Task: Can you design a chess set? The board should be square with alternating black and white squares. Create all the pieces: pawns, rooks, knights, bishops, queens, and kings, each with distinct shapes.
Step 413:
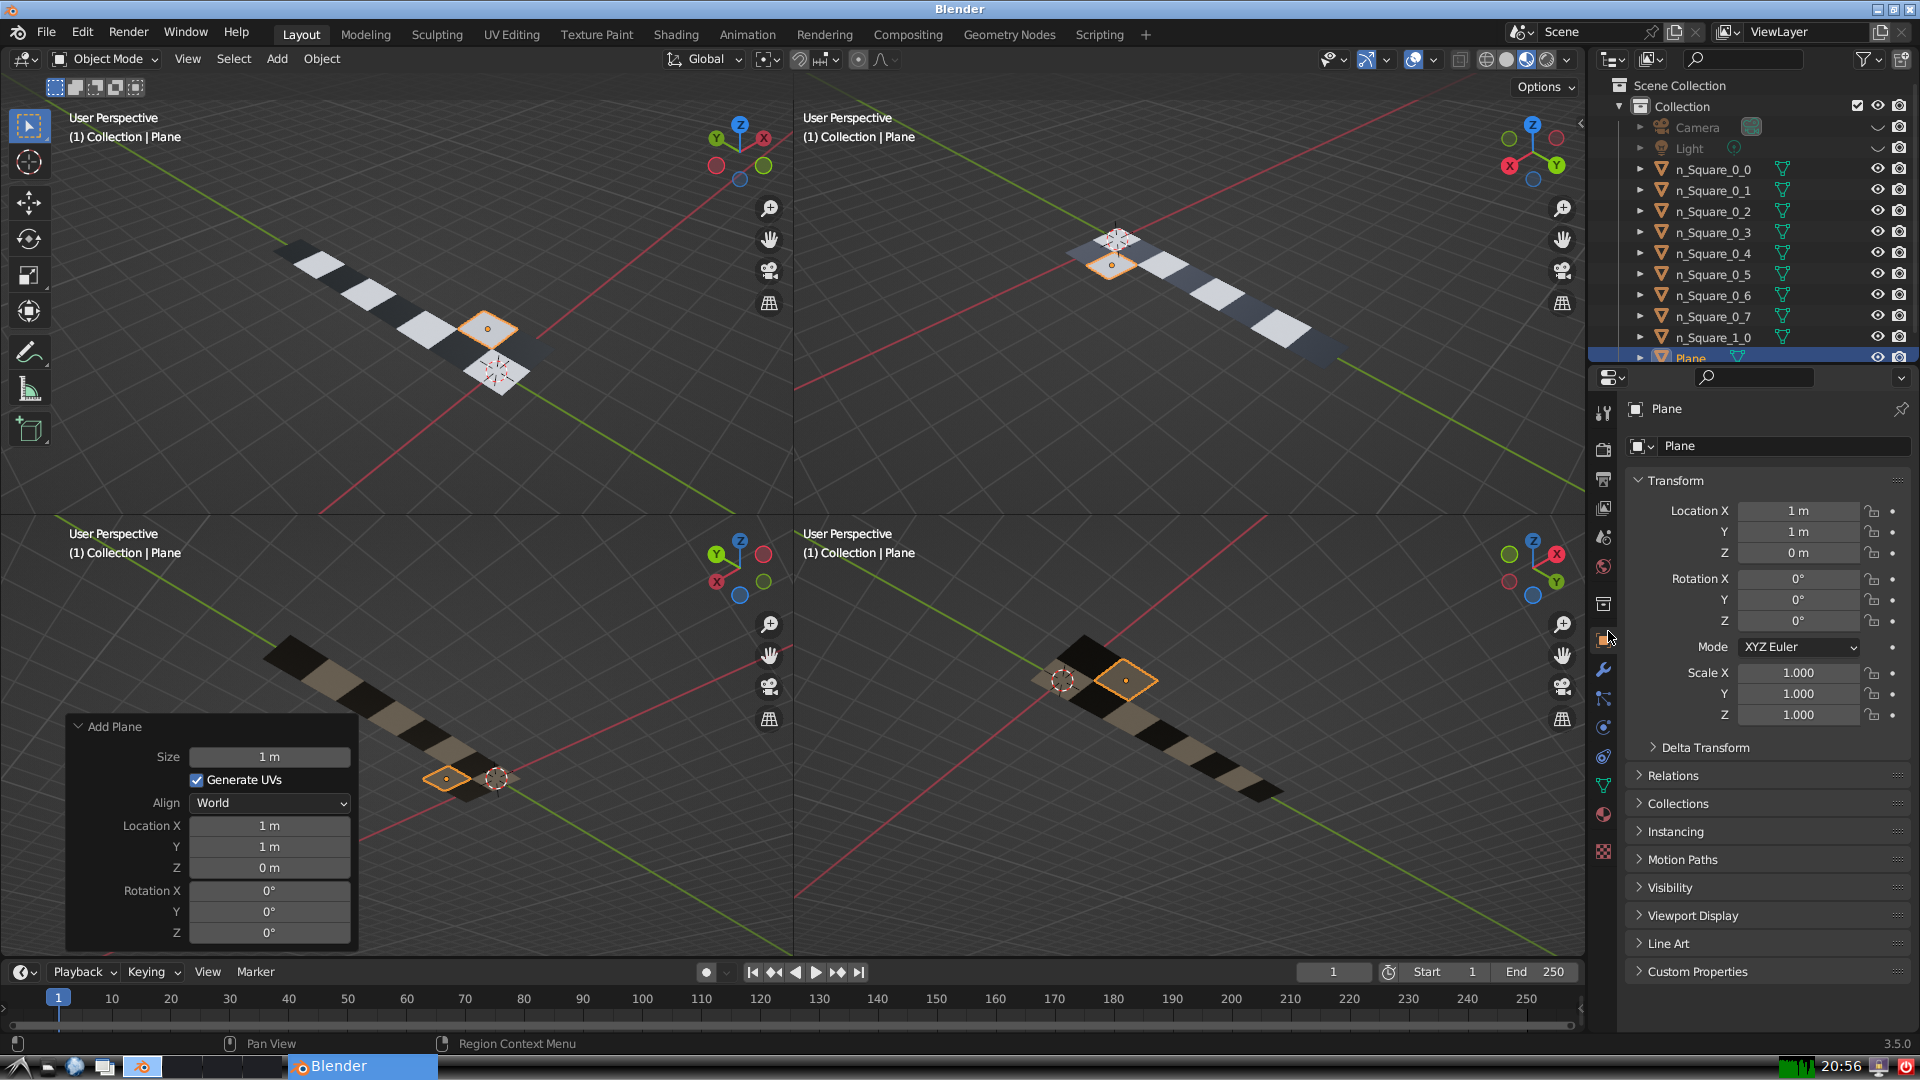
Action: {"mouse_move": [1732, 445]}